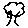
Label: tree